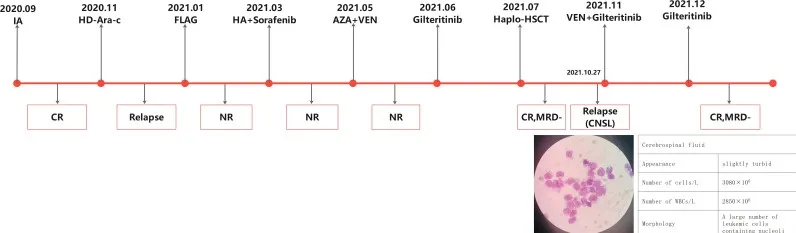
Previous chemotherapy regimens and treatment response.
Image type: chart (chart)